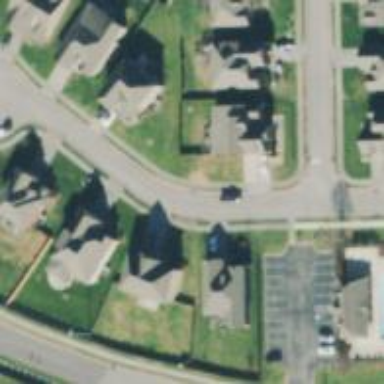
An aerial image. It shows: Residential road with asphalt surface and detached sidewalk.